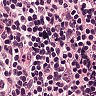
Metastatic tissue present: no